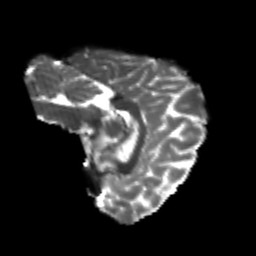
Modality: T2w
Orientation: sagittal
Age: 20
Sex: female
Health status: healthy
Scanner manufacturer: philips
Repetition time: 7.39 s
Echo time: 0.08599 s